Question: A GAE python webapp I got splits its cost about evenly into 1) front instances and 2) data reads. What I can think of reducing the costs for data reads is store more items with memcache. But I don't know how to reduce costs for the front instances. I'm using the F1 setting, how do I know whether other setting increase or decrease the cost? What happens if I enable the PageSpeed service?

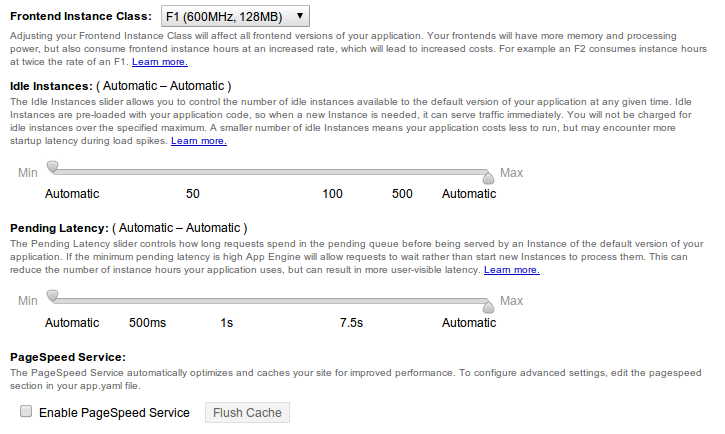
Answer: About PageSpeed Service cost:
> At this time, the service is being offered to a limited set of webmasters free of charge.
Have a look for more information <URL> in docs that says this:
> There is a small fee for using PageSpeed ($0.39 per gigabyte of bandwidth in addition to regular bandwidth charges)...
About lowering front end instance costs you could have a smaller number of idle Instances as that reduces costs.